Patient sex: M
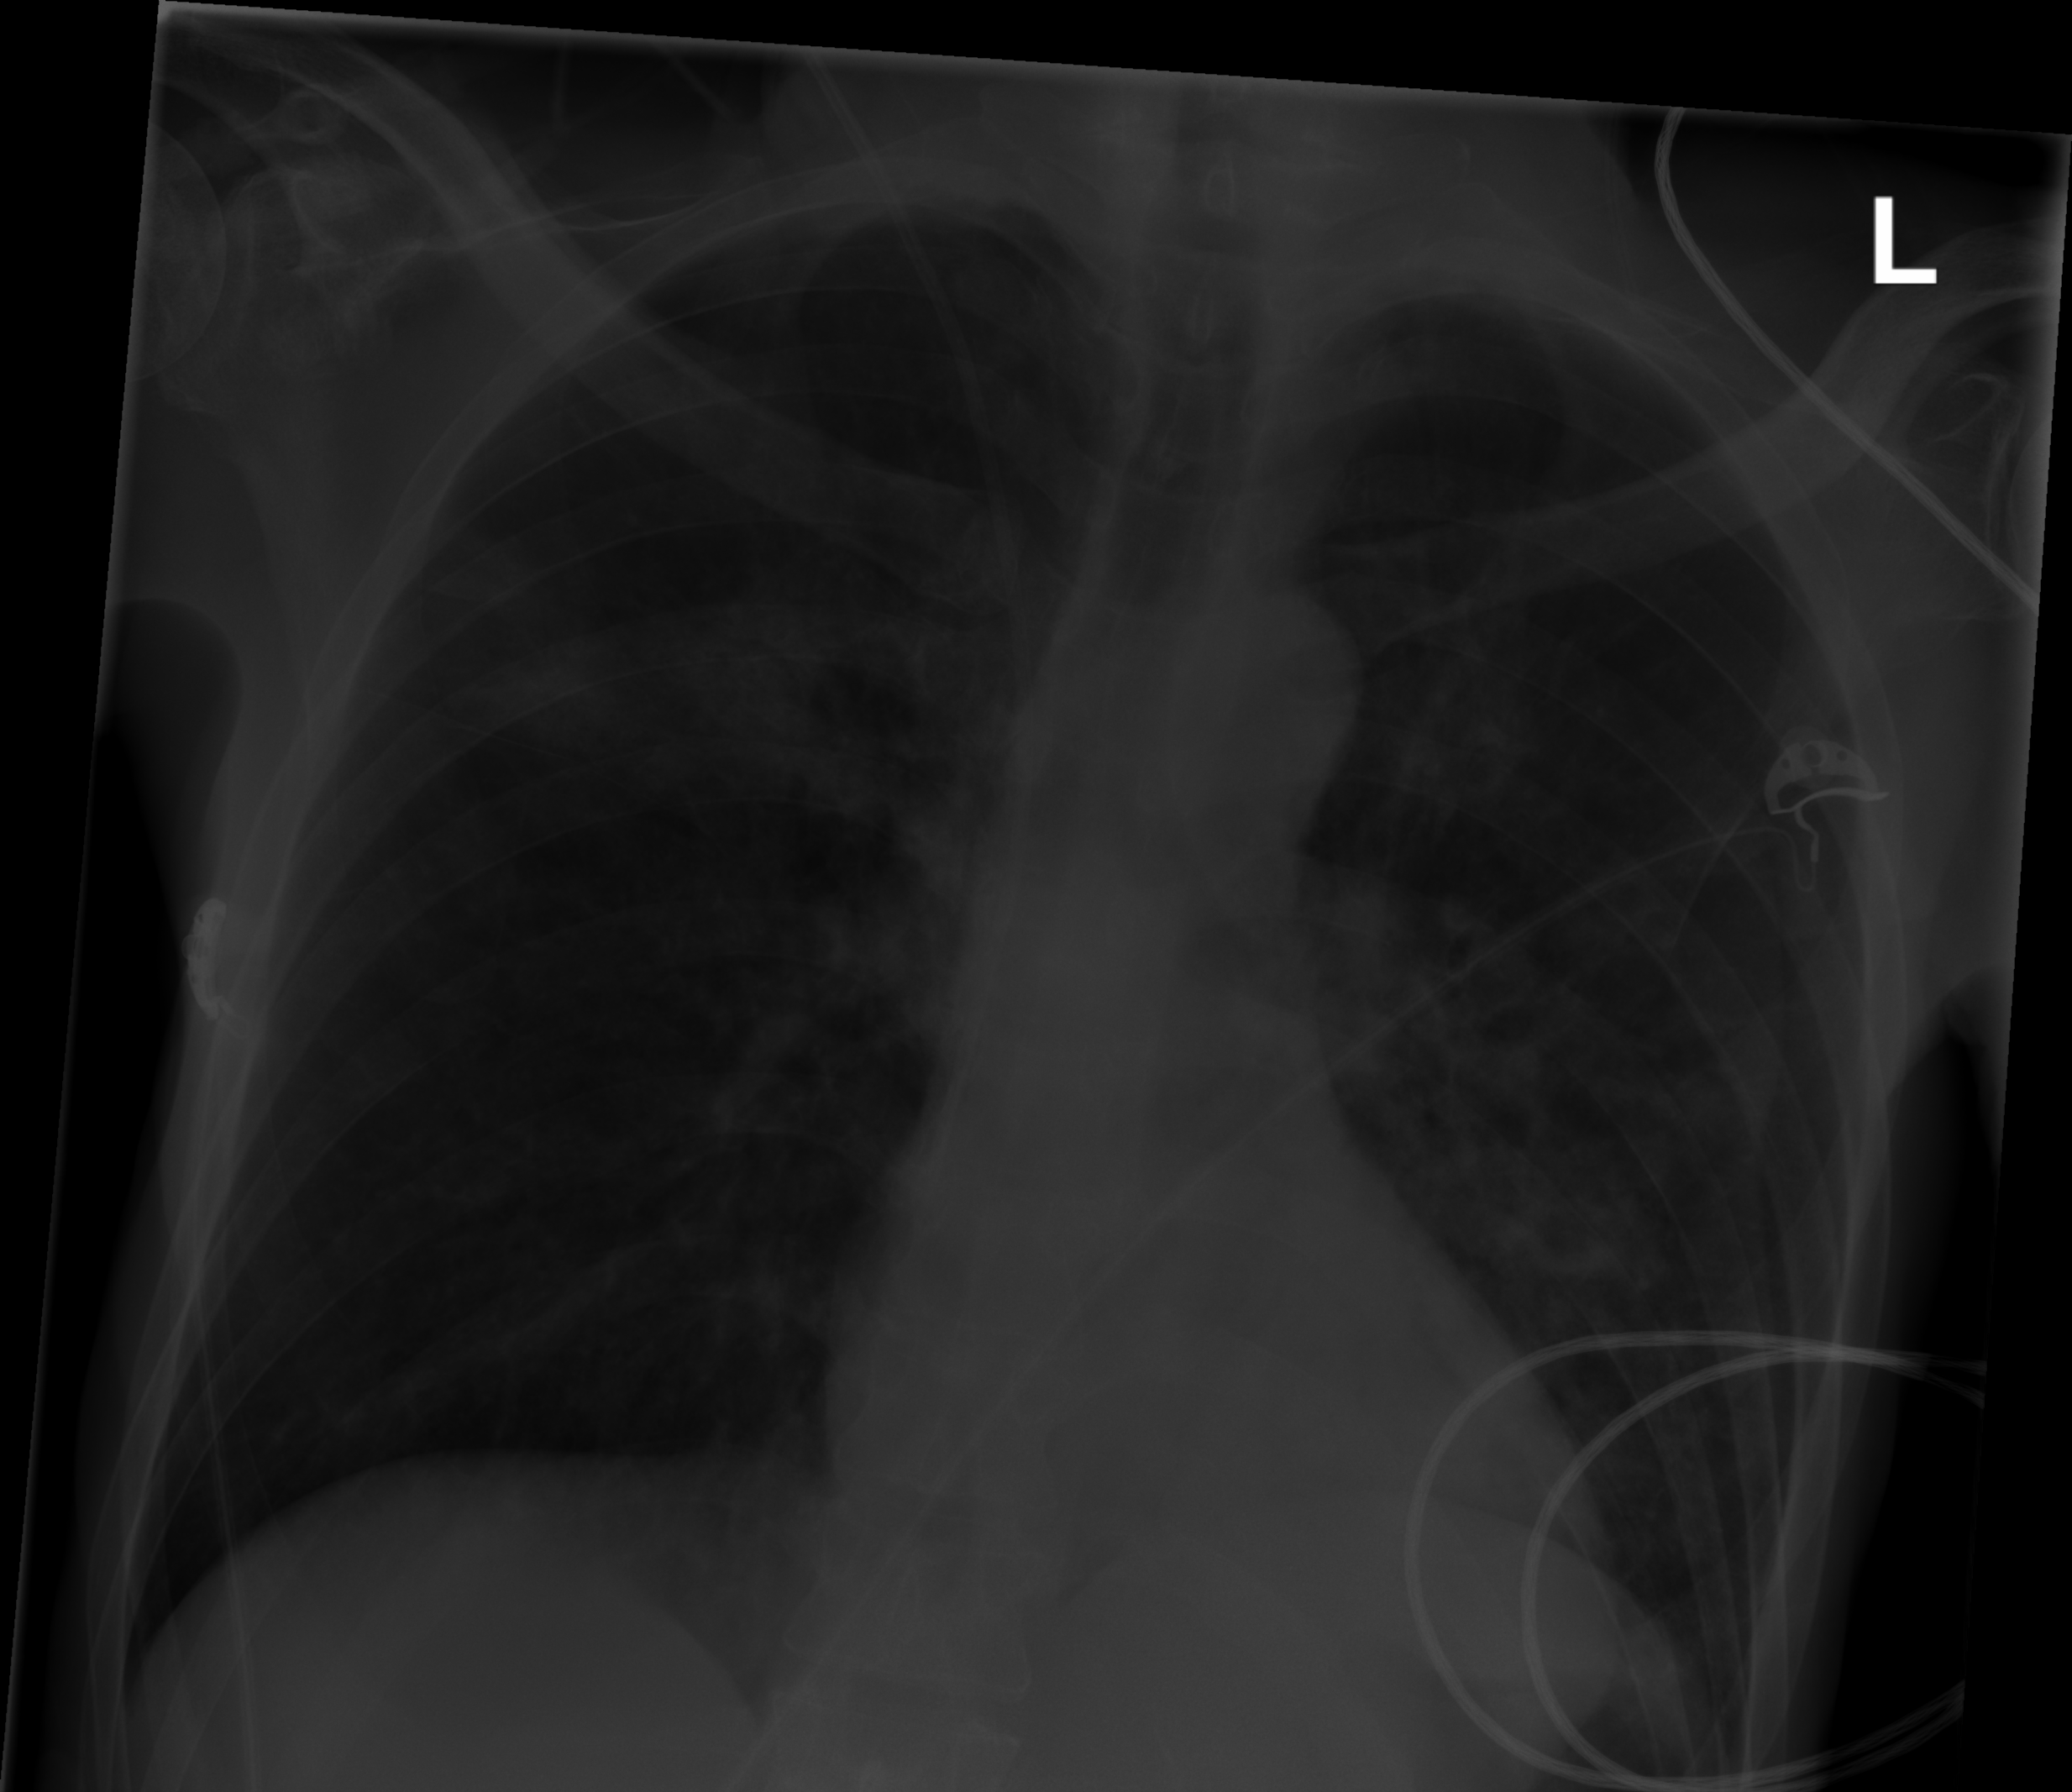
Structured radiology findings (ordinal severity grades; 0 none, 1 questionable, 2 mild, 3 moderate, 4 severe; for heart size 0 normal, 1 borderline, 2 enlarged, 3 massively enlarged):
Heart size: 0
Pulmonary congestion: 0
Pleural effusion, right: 0
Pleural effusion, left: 0
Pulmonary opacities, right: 2
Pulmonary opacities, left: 2
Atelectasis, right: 2
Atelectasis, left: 2